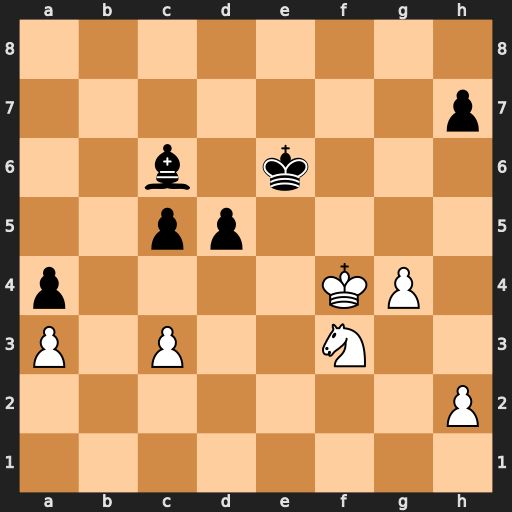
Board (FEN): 8/7p/2b1k3/2pp4/p4KP1/P1P2N2/7P/8
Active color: w
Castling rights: -
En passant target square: -
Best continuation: Ng5+ Ke7 Nxh7